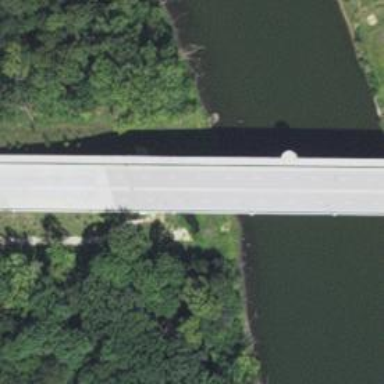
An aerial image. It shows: Bridge.